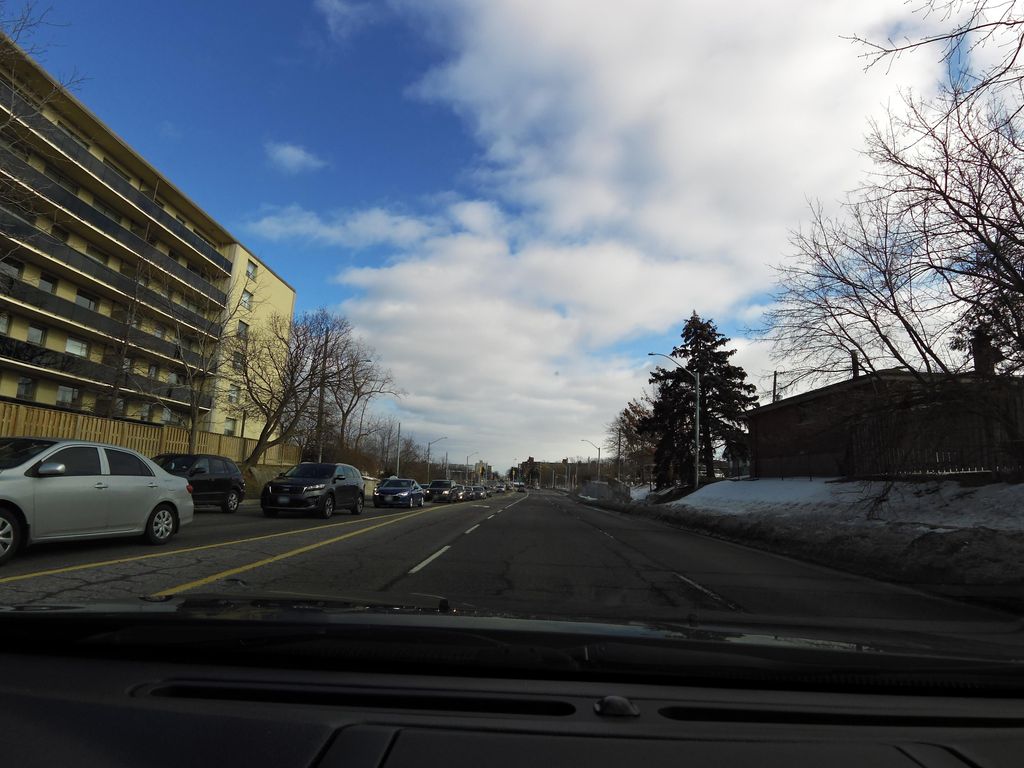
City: hamilton